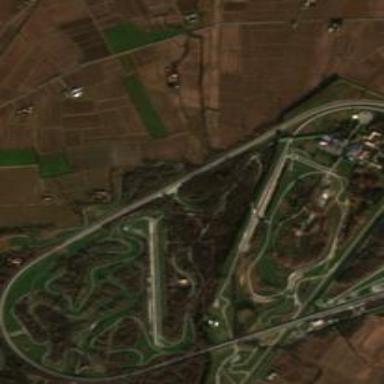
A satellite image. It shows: Motor sport raceway.